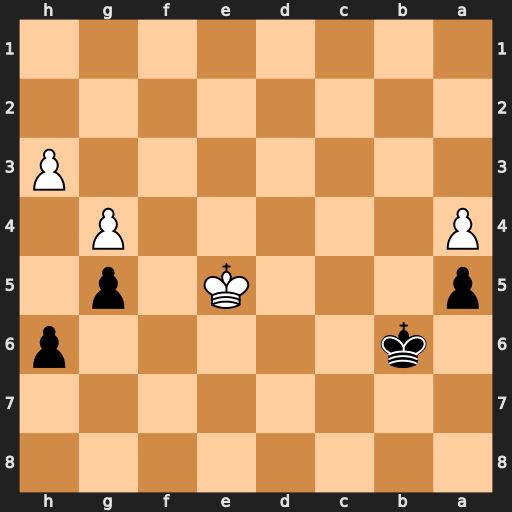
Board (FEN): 8/8/1k5p/p3K1p1/P5P1/7P/8/8
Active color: b
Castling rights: -
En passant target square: -
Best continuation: Kc5 Kf5 Kb4 h4 gxh4